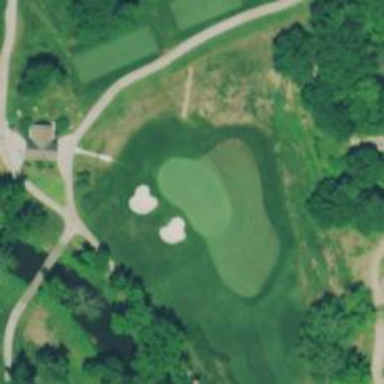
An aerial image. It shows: Golf hole.